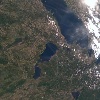
Label: land